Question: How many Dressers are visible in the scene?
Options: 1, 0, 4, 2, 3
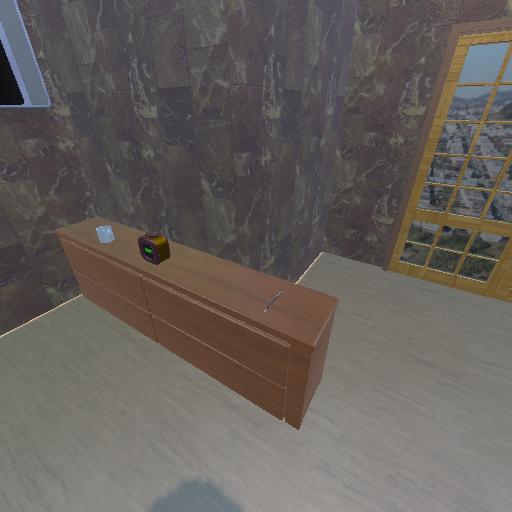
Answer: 1